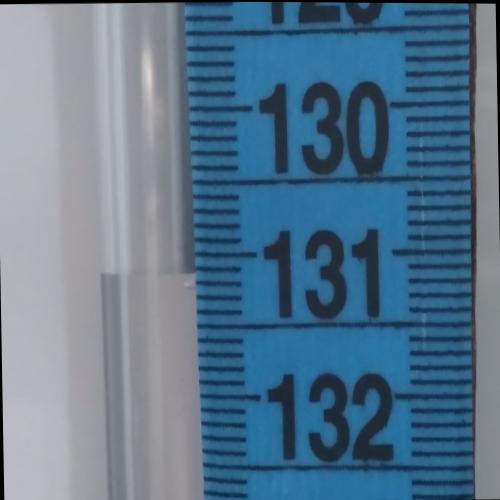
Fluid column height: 131.1 cm